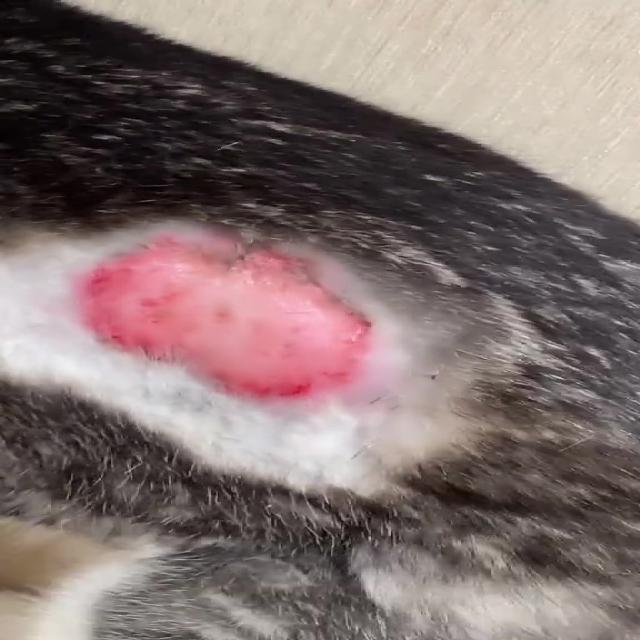
Canine dermatitis — inflammation of the skin presenting with erythema, pruritus, papules, and excoriation. May be allergic, contact, or atopic in origin.